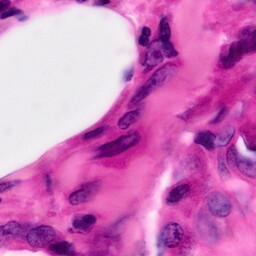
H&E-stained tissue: Pancreatic